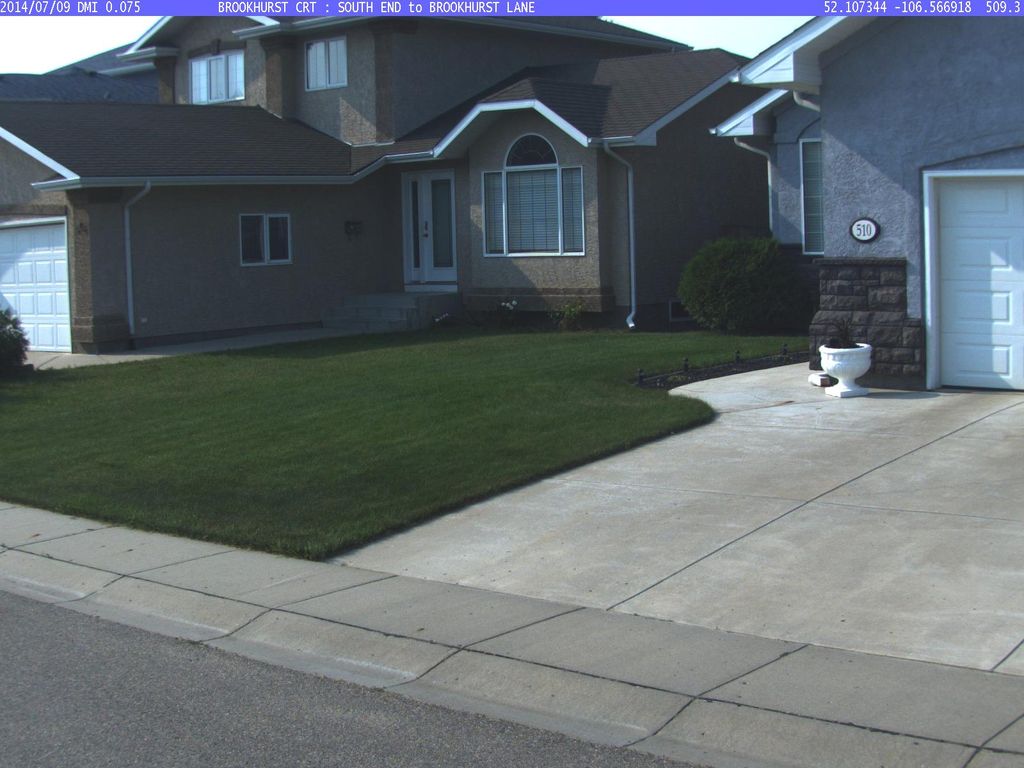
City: saskatoon